Question: Is there any way to get center coordinate of a set of CLLocationsCoordinate2D in iOS?

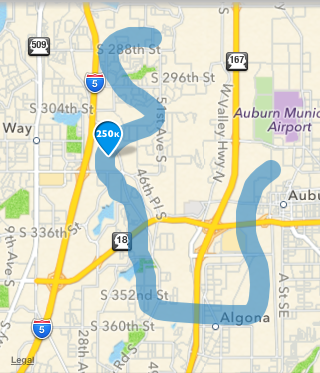
Answer: Hmm... it depends how you define the centre of the points. Does it depend on the distribution etc...
An easy way to do it is as follows...
'''
//find rect that encloses all coords
float maxLat = -200;
float maxLong = -200;
float minLat = MAXFLOAT;
float minLong = MAXFLOAT;
for (int i=0 ; i<[locations count] ; i++) {
CLLocationCoordinate2D location = [locations objectAtIndex:i];
if (location.latitude < minLat) {
minLat = location.latitude;
}
if (location.longitude < minLong) {
minLong = location.longitude;
}
if (location.latitude > maxLat) {
maxLat = location.latitude;
}
if (location.longitude > maxLong) {
maxLong = location.longitude;
}
}
//Center point
CLLocationCoordinate2D center = CLLocationCoordinate2DMake((maxLat + minLat) * 0.5, (maxLong + minLong) * 0.5);
'''
This will give the center of the rect covering all the points. However it does not take the spread into account.
i.e.
'''
. = point
X = centre
..... X .
'''
Corrected some of the maths.